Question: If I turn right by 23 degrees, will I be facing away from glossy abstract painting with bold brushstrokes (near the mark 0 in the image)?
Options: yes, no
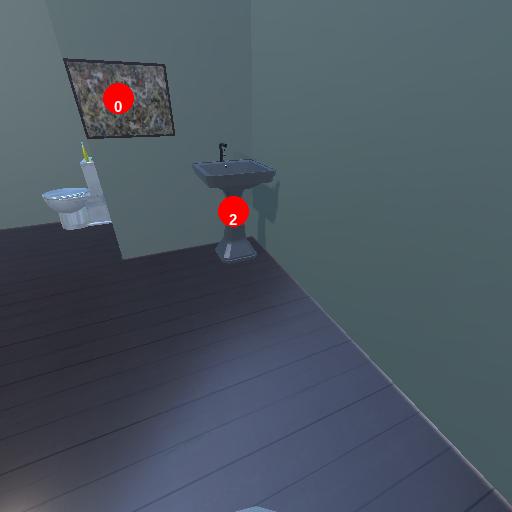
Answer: yes